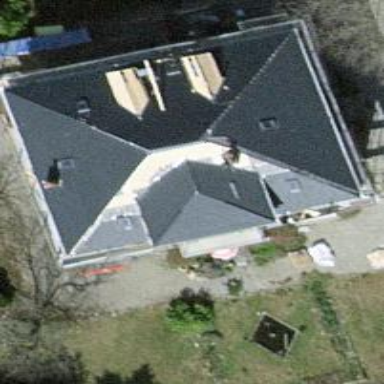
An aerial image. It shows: Building with hipped roof colored grey. The roof orientation is along/across.